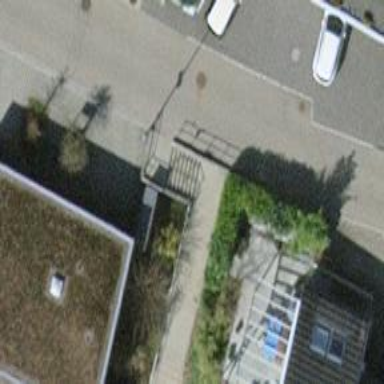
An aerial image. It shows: Road with steps.